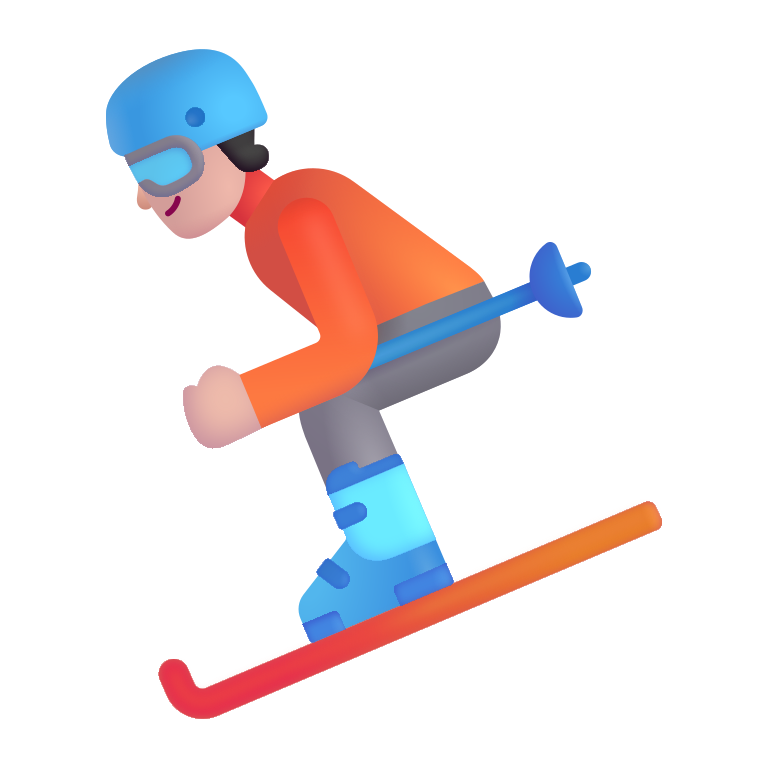
skier color light